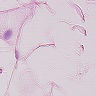
Metastatic tissue present: no